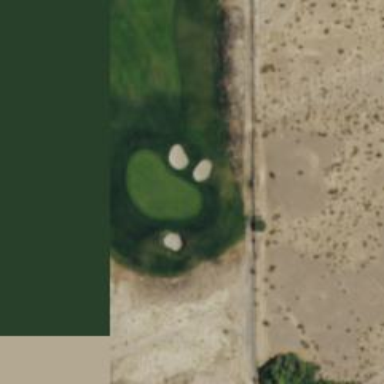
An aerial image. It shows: View of golf hole.